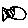
Label: fish